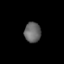
Tissue: lung
Cell type: Endothelial cells
Senescence score: 0.5501
Nuclear area (px): 329
Mean DAPI intensity: 102.781